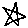
Label: star